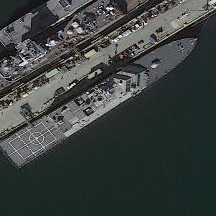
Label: Freedom-class_combat_ship